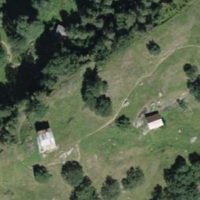
EUNIS habitat code: 23
Species observed at this site:
Lasiommata maera